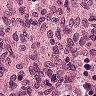
Metastatic tissue present: no